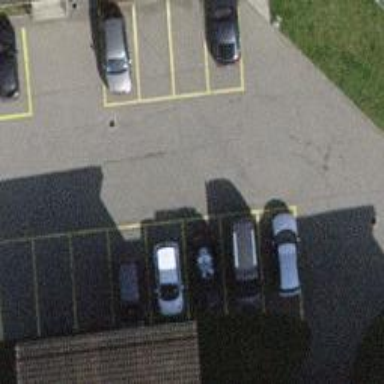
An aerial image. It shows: Street-side parking area.